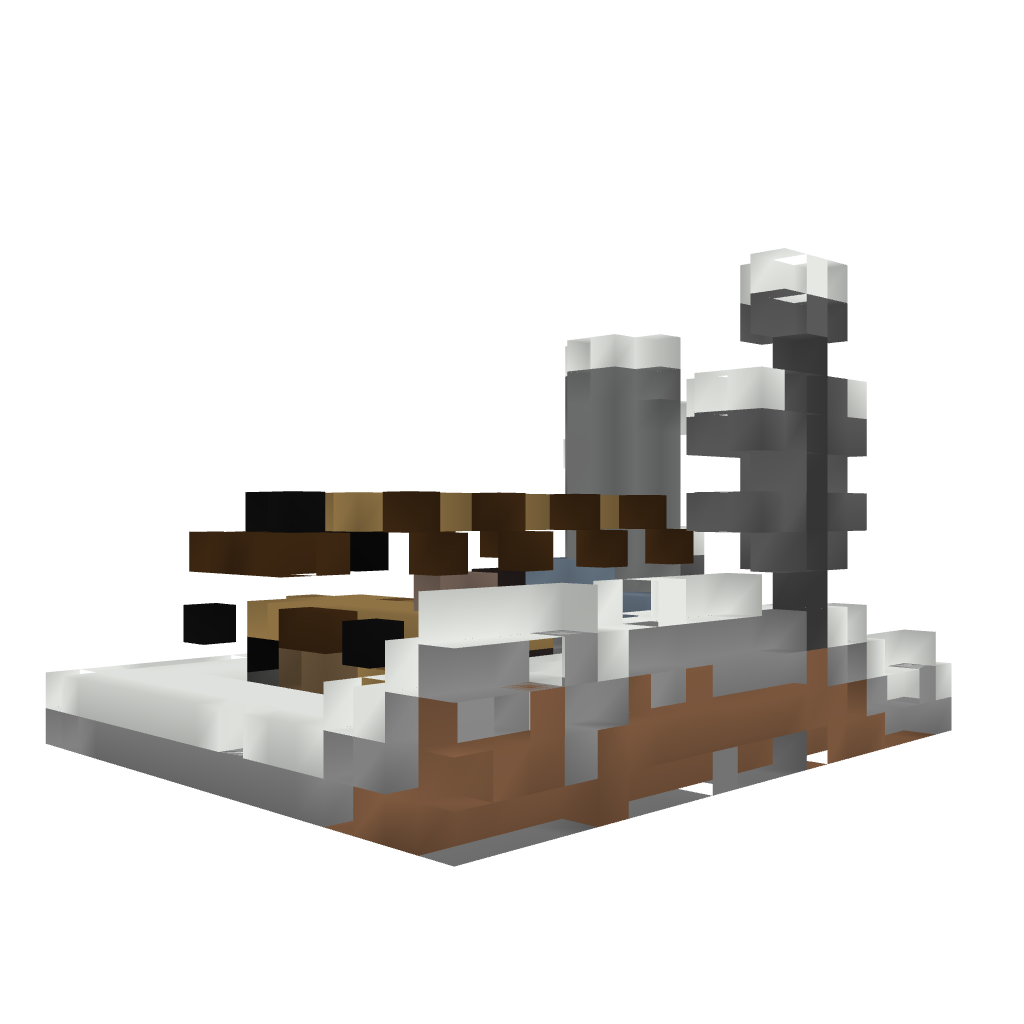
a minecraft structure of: Christmas House